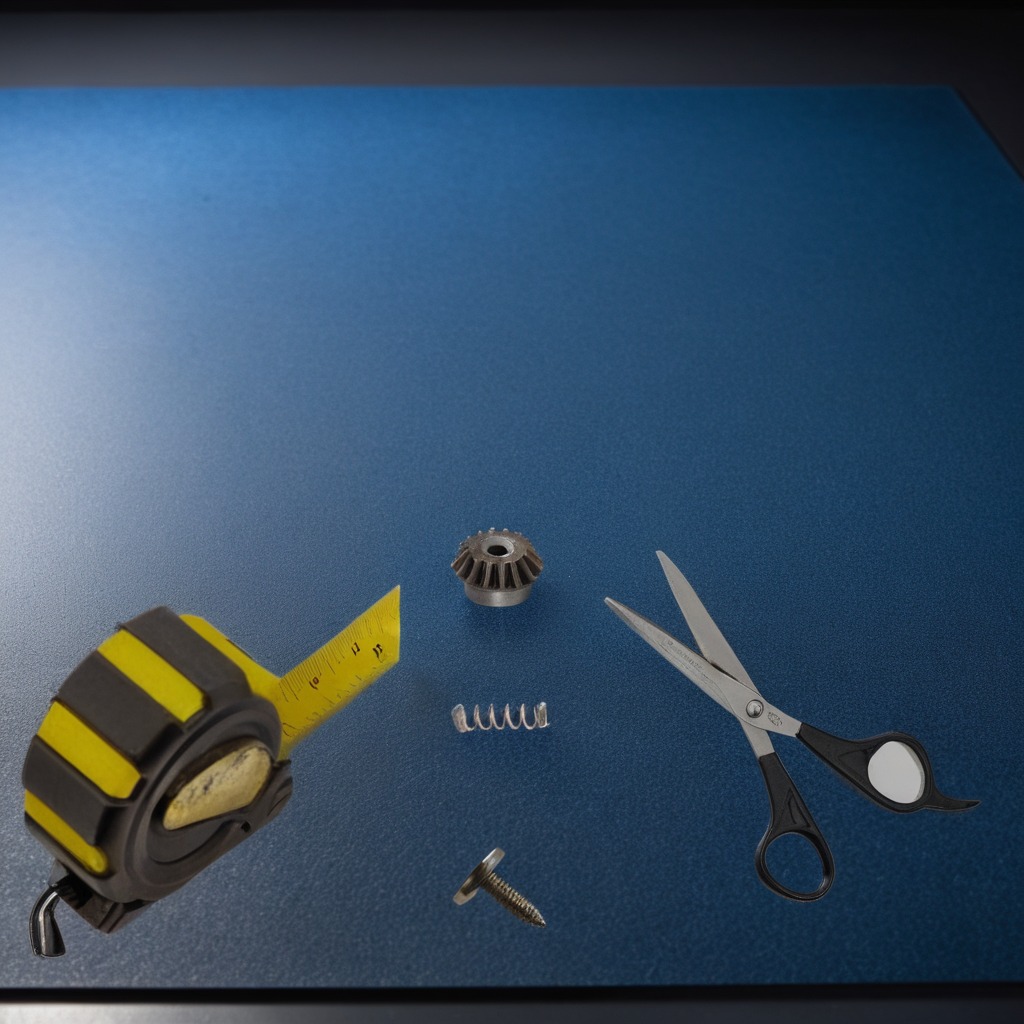
A steel gear with teeth, a measuring tape, a metal machine screw, a coiled metal spring, and a pair of scissors are lying on the clean granite tabletop.